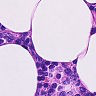
Metastatic tissue present: no